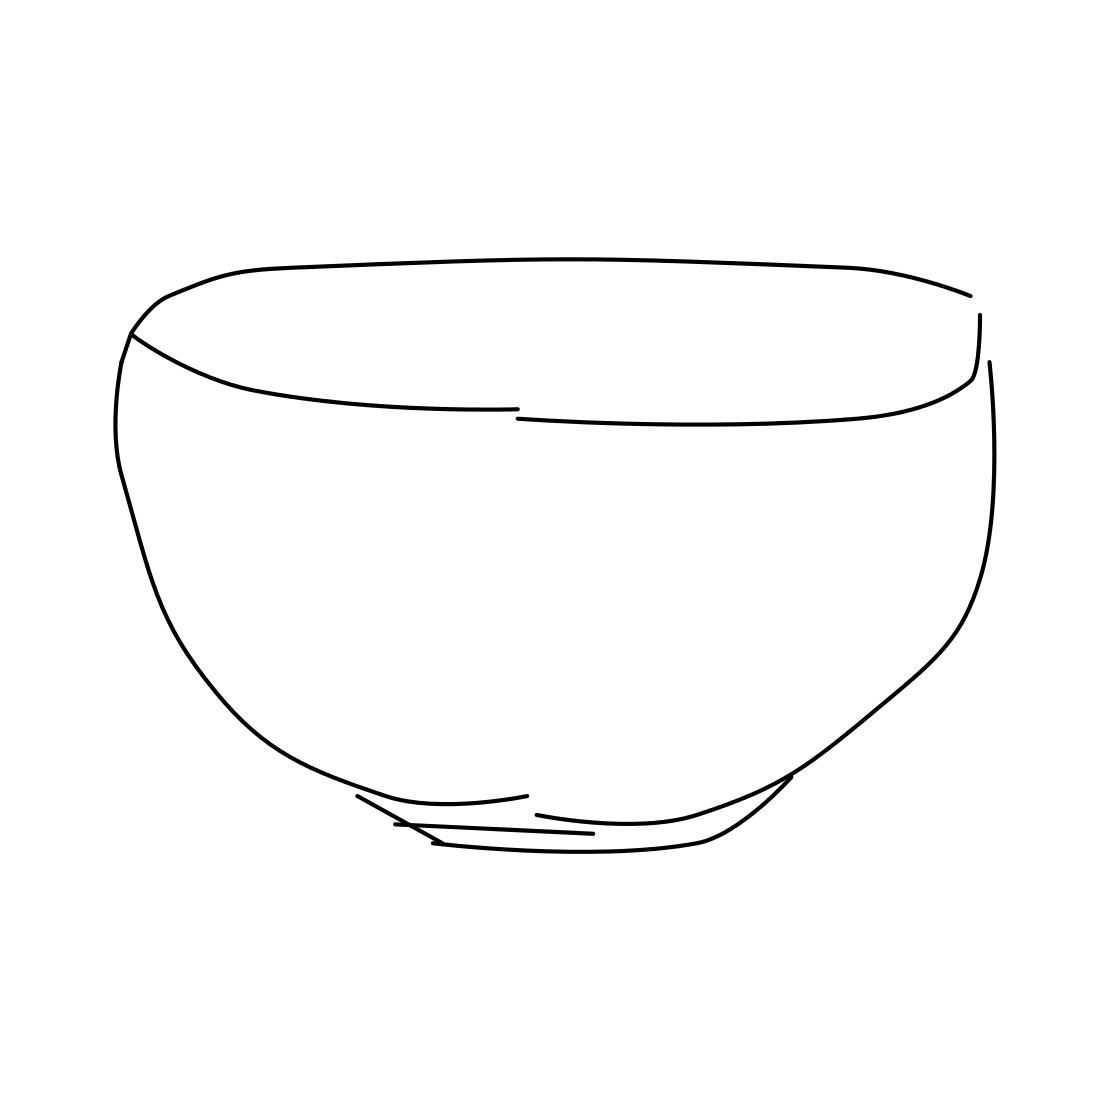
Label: bowl